I will show an image sequence of human cooking. I have annotated the images with numbered circles. Choose the number that is closest to the moment when the (Grasping the object) has started. You are a five-time world champion in this game. Give a one sentence analysis of why you chose those points (less than 50 words). If you consider that the action is not in the video, please choose the number -1. Provide your answer at the end in a json file of this format: {"points": []}
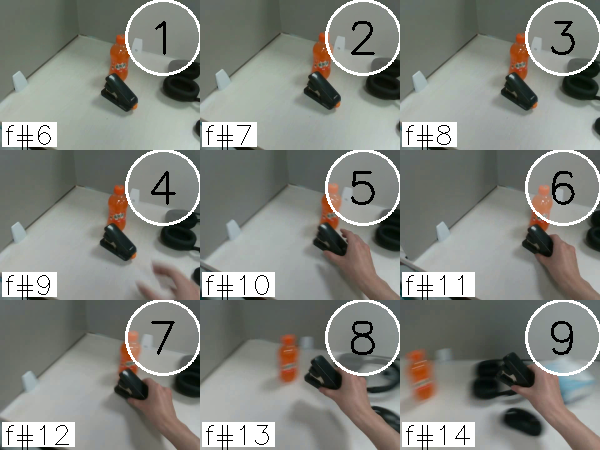
Frame 6 shows the clearest moment of hand-object contact.
{"points": [6]}